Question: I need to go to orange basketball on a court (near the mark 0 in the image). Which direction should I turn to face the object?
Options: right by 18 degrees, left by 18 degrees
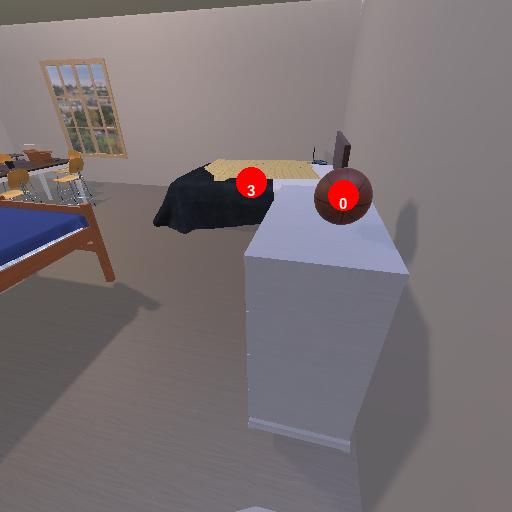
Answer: right by 18 degrees